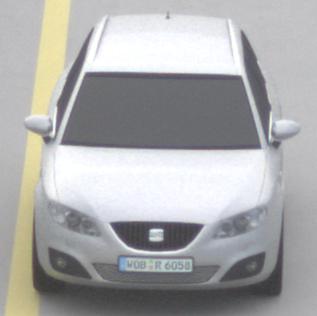
Make: SEAT
Model: Exeo ST 1.6
Detailed model: Exeo (3R) ST
Model produced from: 2010/05
Model produced until: 2010/08
Doors: 5
Color: white
Road condition: dry road
Daytime: midday
Contrast: low contrast